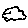
Label: cloud